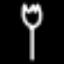
Label: fork